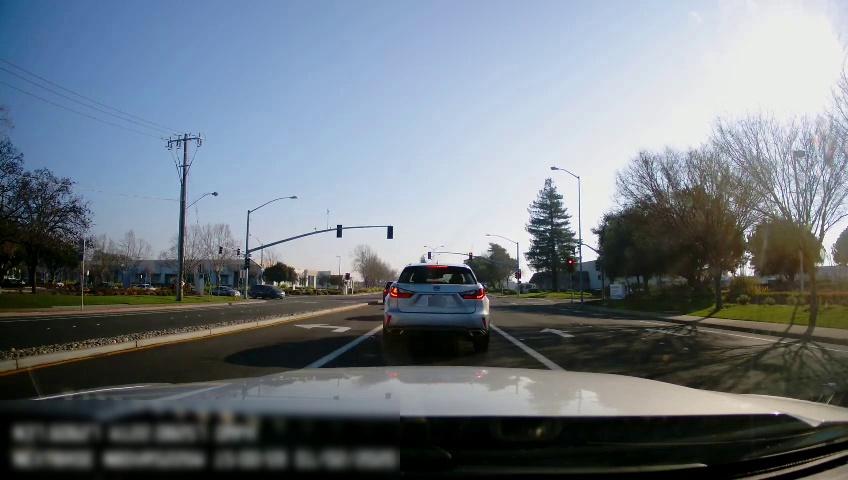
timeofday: Day
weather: Sunny
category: Drivable Space
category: Drivable Space
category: Vehicles | SUV
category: Vehicles | SUV
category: Vehicles | SUV
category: Vehicles | Car
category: Lanes | Current Lane
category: Lanes | Alternate Lane
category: Lanes | Current Lane
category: Lanes | Alternate Lane